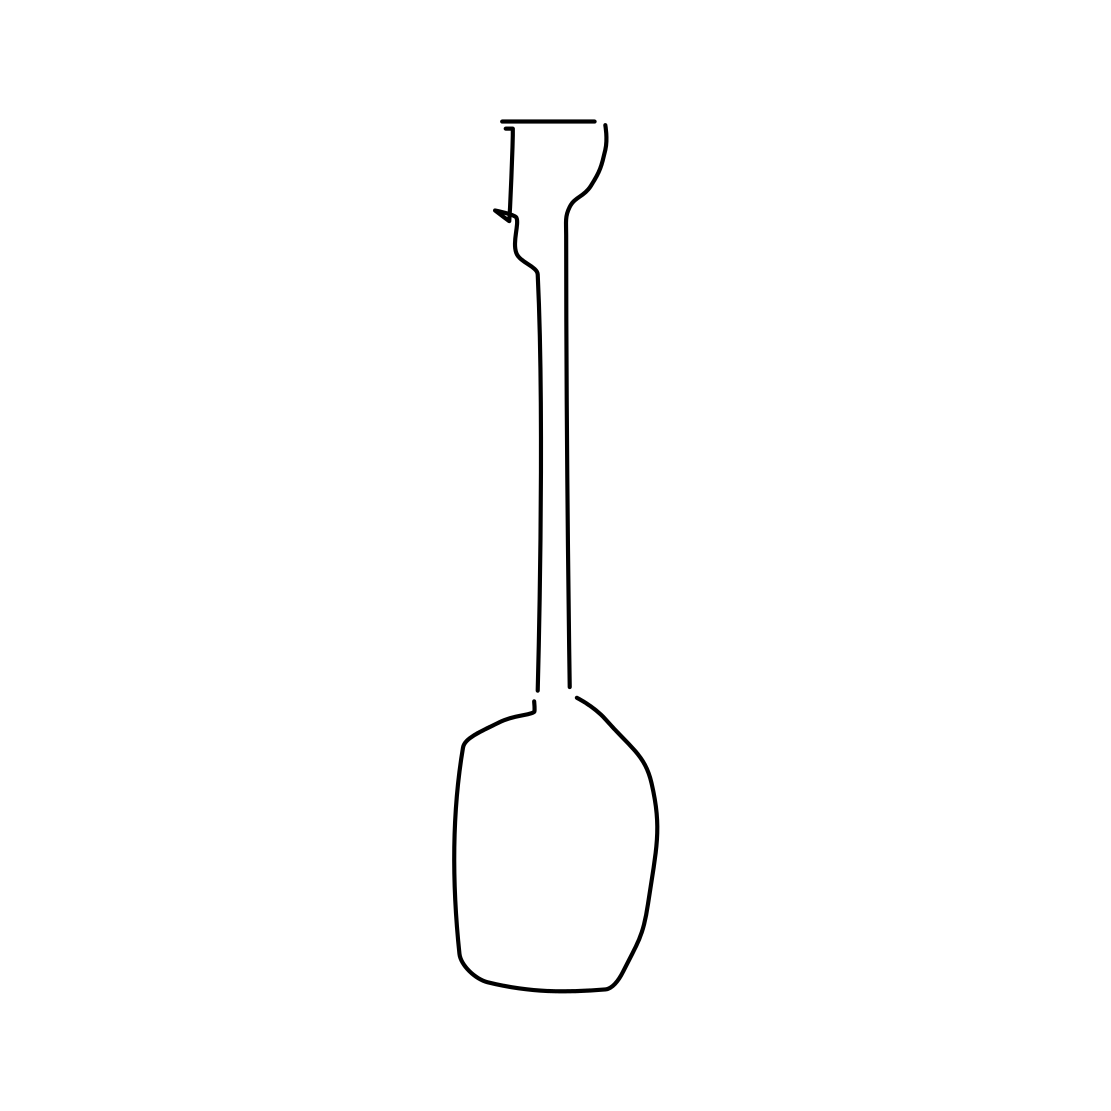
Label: spoon